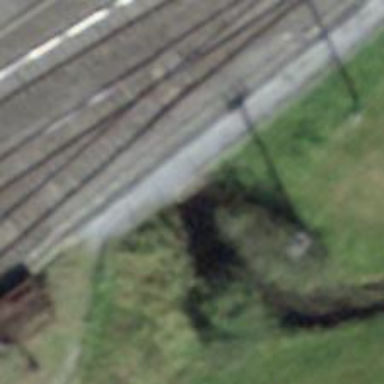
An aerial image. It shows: Culvert tunnel underneath ditch.